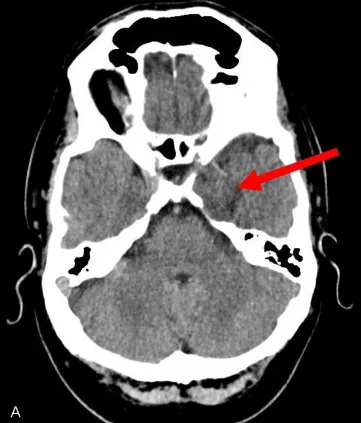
A: Note the lesion on CT scan (red arrow), which remodels the adjacent bone structures.
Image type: radiology (ct)